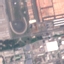
Land use / land cover class: Industrial